Question: I would like to change the name of the labels on the X axis to Polish months. I have a simple example with Air Passengers data.
'''
library(forecast)
ggseasonplot(AirPassengers)
'''

I tried to use 'scale_x_datetime()' or 'scale_x_discrete', but I got errors.
Is there any way to solve my problem?
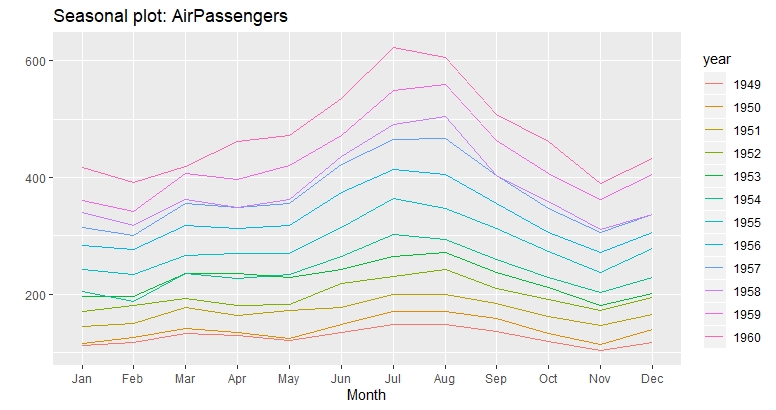
Answer: You can use the 'season.labels' argument to set the labels to whatever you prefer. I've just used numbers for months, but you can substitute it with Polish labels.
'''
library(forecast)
ggseasonplot(AirPassengers, season.labels = 1:12)
'''
<URL>